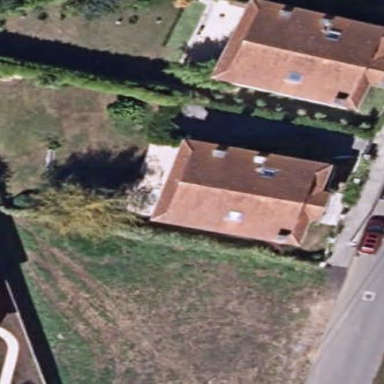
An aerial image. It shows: Simple house.